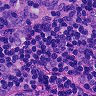
Metastatic tissue present: no